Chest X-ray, PA view. Patient: 39 years old, sex M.
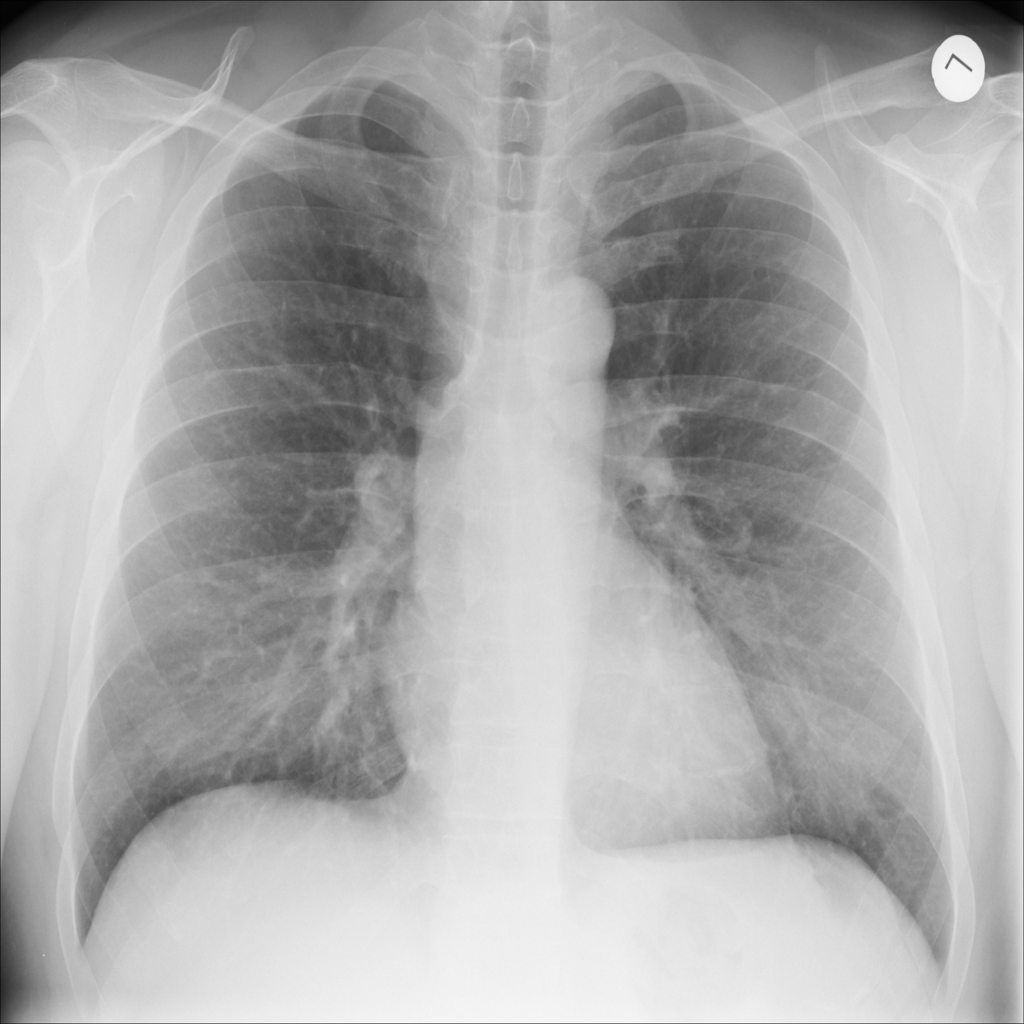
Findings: No Finding